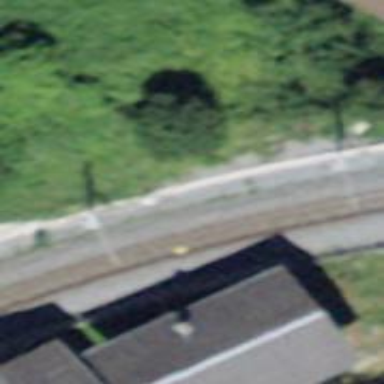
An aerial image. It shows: Narrow-gauge railway with single track. The railway is electrified with contact line.